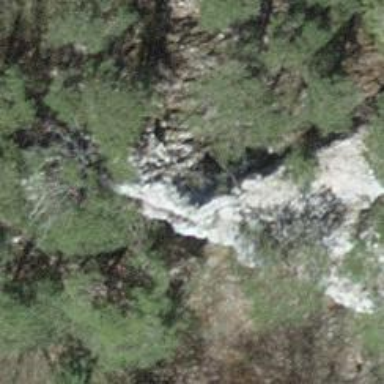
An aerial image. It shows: Natural cliff.